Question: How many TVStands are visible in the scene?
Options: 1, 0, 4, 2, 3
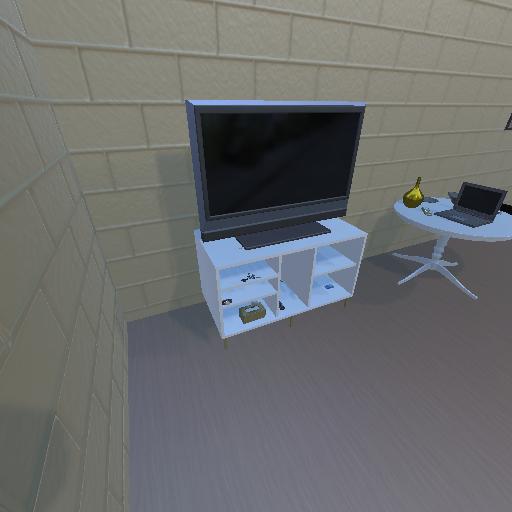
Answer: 1